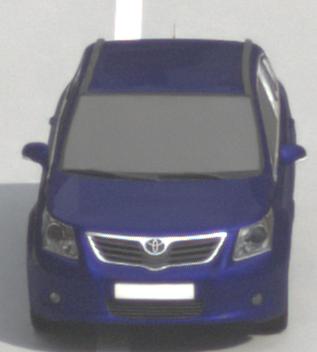
Make: Toyota
Model: Avensis 1.6
Detailed model: Avensis (T27) Notch Back
Model produced from: 2009/01
Model produced until: 2010/08
Doors: 4
Color: blue
Road condition: dry road
Daytime: morning or afternoon
Contrast: low contrast